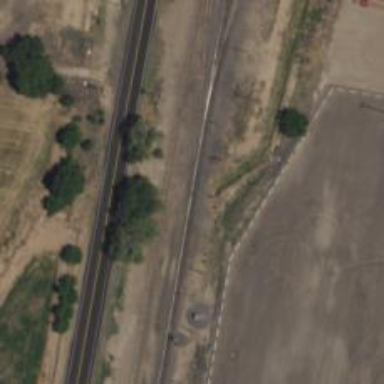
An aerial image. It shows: Abandoned railway siding.